Field crop: maize
Growth stage: 2
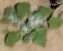
Species: chenopodium